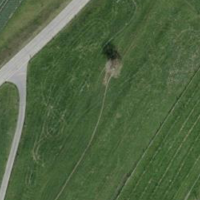
EUNIS habitat code: 24
Species observed at this site:
Pseudochorthippus parallelus
Chorthippus biguttulus
Roeseliana roeselii